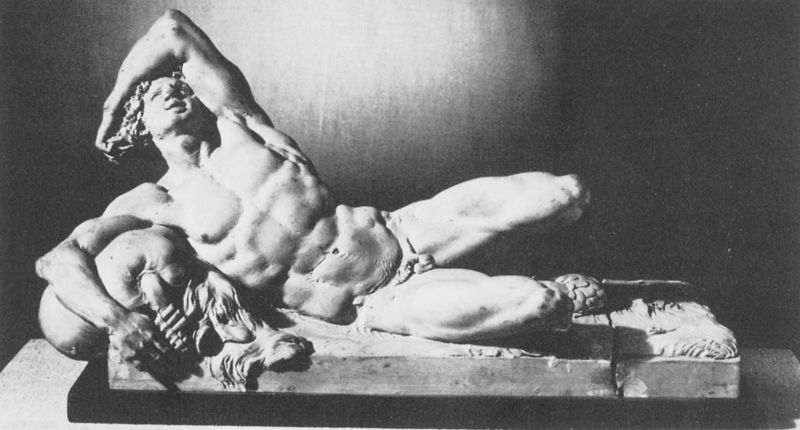
Titel: Faun
Künstler: Johan Tobias Sergel
Institution: Stockholm, Nationalmuseum
Schlagwörter: akt, mann, nackt, frau, marmor, weiss, arm, stein, figur, sack, skulptur, statue, fell, liegen, kissen, muskeln, plastik, platte, knie, liegend, flöte, zeus, bacchus, pan, dudelsack, david, panflöte, michelangelo, armn, diyonisios, blasbalg